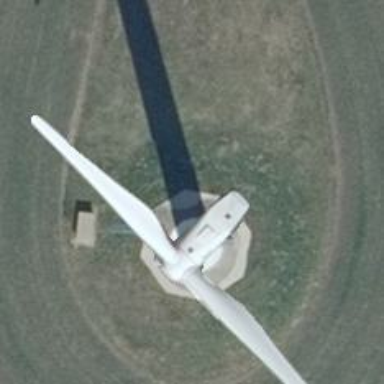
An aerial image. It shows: Wind generator using horizontal axis wind turbines.